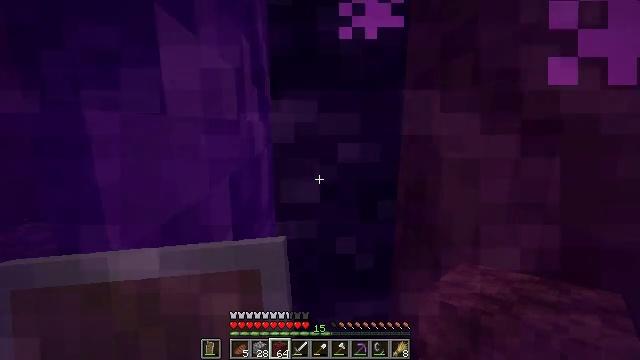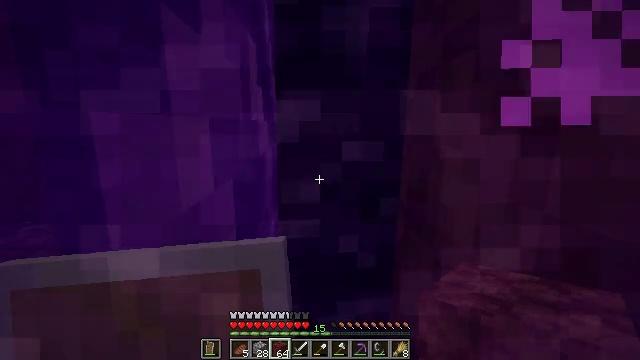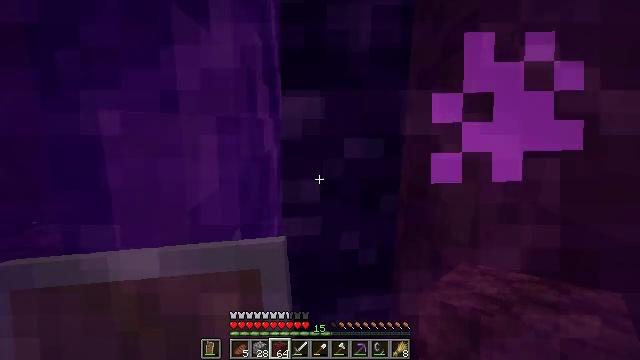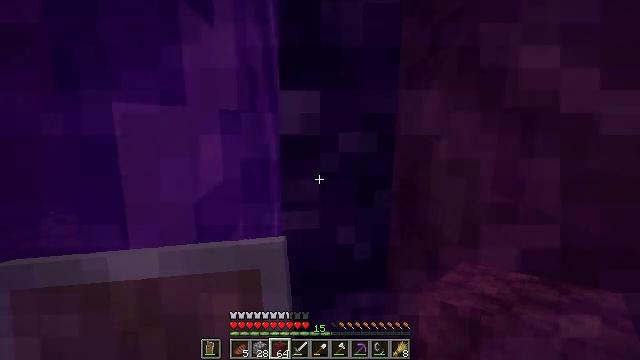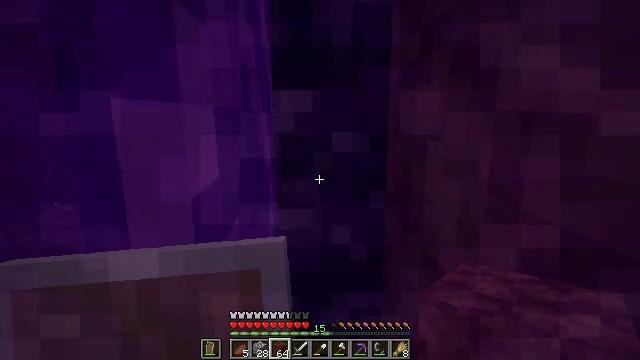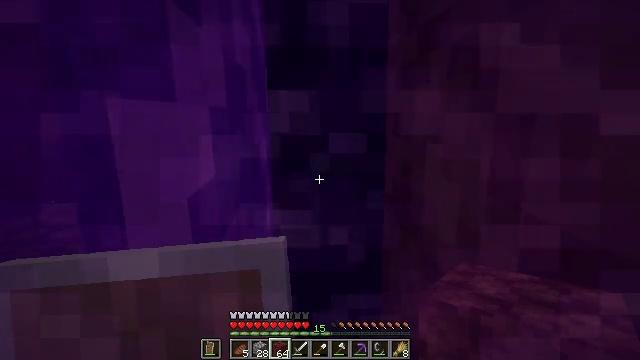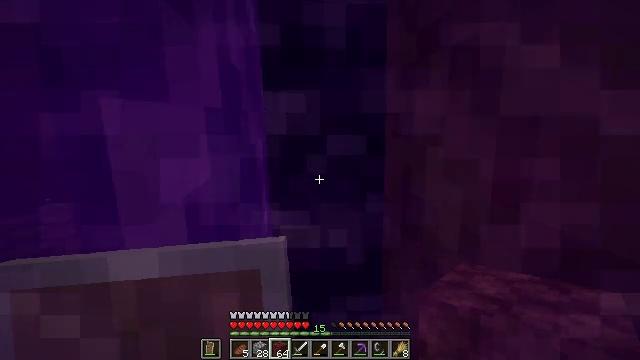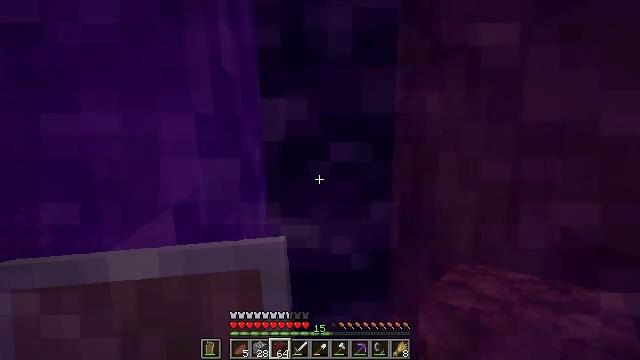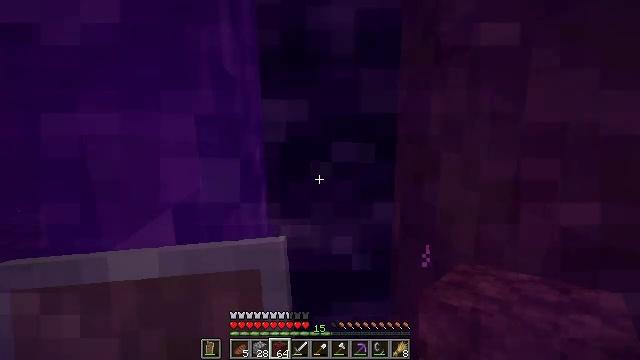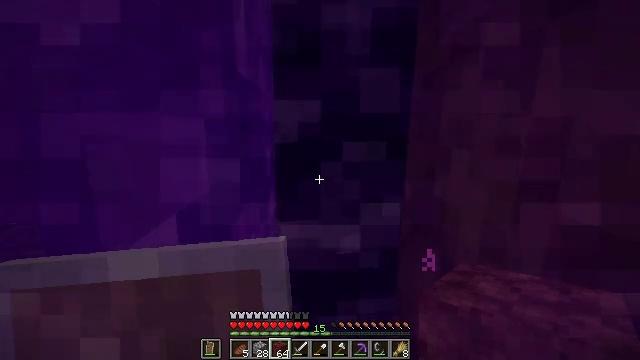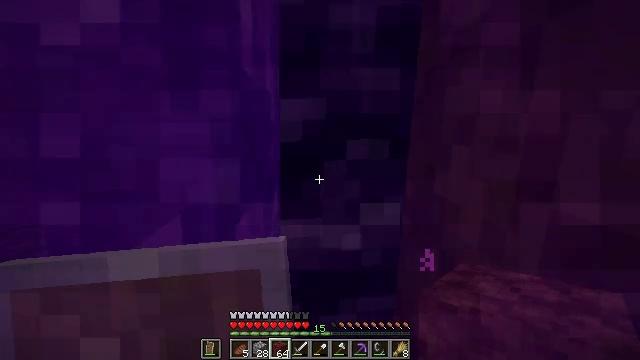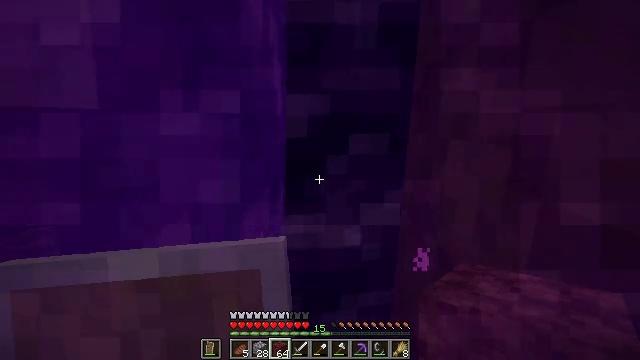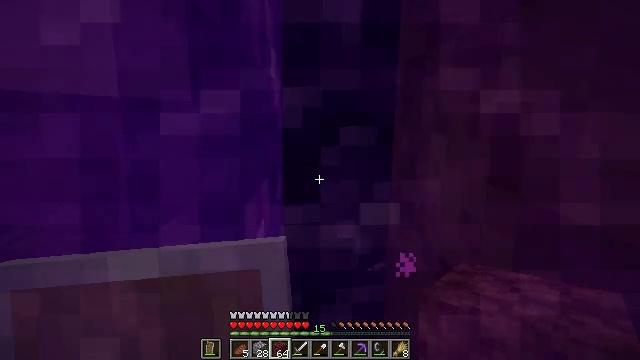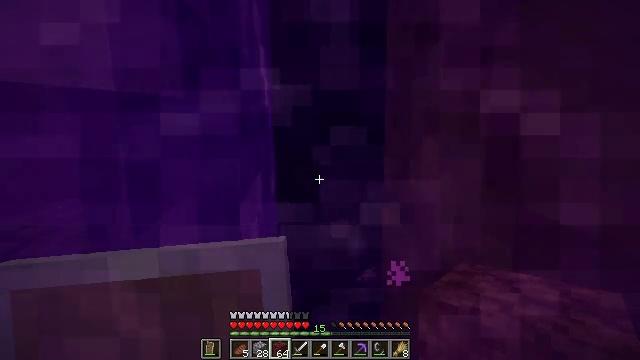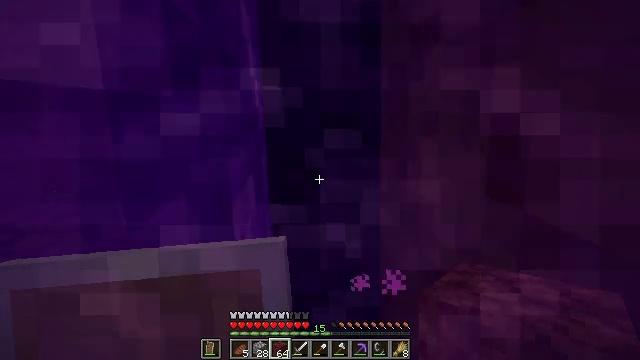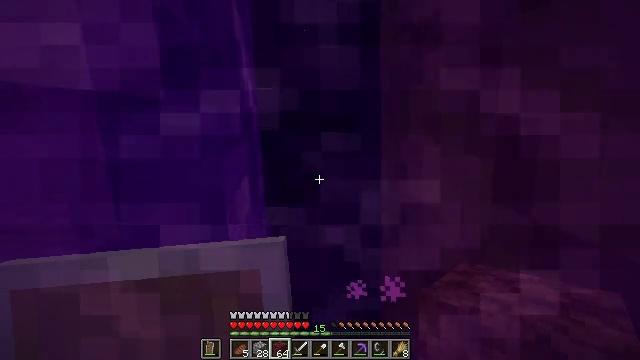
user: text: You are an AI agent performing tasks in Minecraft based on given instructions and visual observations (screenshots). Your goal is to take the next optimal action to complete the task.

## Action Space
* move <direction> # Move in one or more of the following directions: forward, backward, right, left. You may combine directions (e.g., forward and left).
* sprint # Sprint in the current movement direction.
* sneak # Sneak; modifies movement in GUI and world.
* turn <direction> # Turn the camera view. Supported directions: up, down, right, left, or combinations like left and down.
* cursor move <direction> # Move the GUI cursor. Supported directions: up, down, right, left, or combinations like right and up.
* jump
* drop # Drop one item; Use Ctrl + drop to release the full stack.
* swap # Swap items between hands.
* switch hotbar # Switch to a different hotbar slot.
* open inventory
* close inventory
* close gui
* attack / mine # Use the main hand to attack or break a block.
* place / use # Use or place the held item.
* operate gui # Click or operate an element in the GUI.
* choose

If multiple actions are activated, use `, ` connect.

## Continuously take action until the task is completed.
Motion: motion action
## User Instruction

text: craft item air
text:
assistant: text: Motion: no_op
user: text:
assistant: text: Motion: no_op
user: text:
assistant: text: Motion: no_op
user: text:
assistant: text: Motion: no_op
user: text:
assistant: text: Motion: no_op
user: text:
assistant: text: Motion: no_op
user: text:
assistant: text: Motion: no_op
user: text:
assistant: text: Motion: no_op
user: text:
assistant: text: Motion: no_op
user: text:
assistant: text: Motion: no_op
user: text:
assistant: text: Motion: no_op
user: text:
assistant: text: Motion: no_op
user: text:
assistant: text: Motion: no_op
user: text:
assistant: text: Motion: no_op
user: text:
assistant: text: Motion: no_op
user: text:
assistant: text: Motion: no_op
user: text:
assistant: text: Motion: no_op
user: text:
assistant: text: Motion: no_op
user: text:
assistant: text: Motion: no_op
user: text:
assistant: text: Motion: no_op
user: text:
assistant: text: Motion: no_op
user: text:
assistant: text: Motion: no_op
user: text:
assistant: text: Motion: no_op
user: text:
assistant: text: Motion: no_op
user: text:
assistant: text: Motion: no_op
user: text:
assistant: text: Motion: no_op
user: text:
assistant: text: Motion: no_op
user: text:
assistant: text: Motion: no_op
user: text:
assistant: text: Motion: no_op
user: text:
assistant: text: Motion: no_op